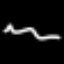
Label: squiggle